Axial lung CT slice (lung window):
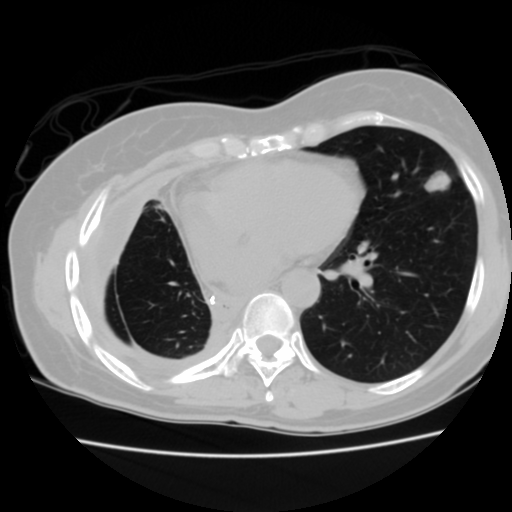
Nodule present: yes
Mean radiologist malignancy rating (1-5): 4